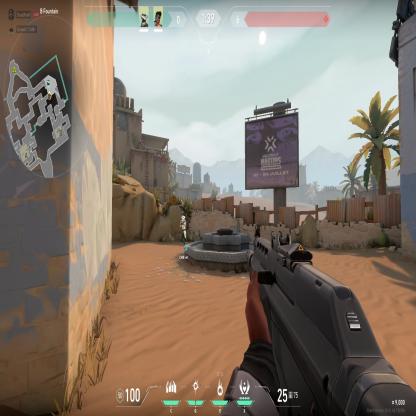
Label: teammate